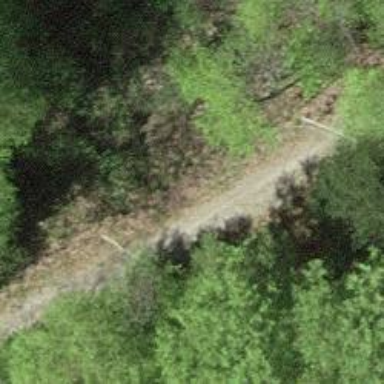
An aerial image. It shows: Unpaved track with grade5 tracktype.